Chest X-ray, PA view. Patient: 59 years old, sex F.
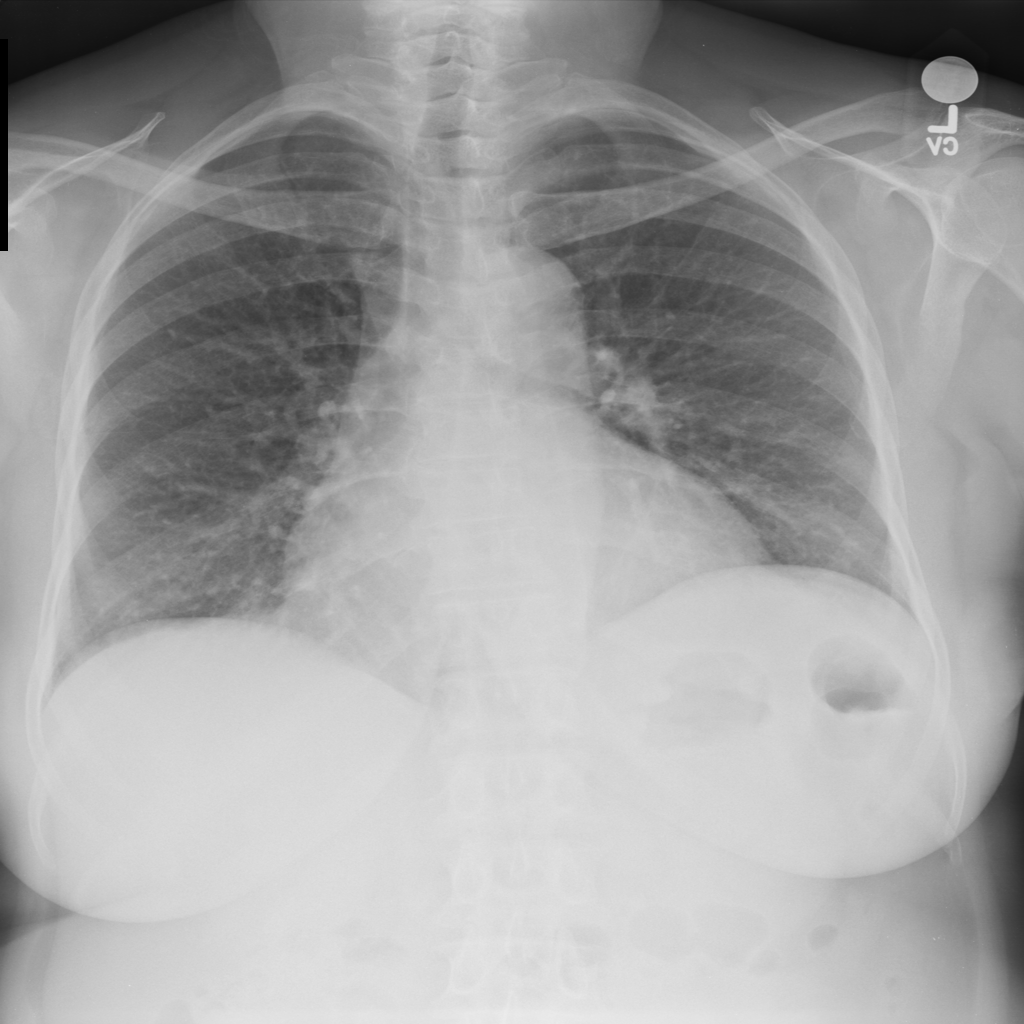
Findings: Nodule